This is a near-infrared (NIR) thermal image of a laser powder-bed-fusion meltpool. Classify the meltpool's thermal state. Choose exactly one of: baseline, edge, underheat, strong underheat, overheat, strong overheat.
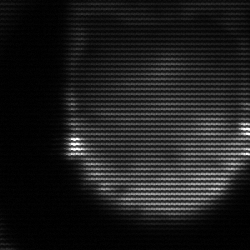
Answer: edge